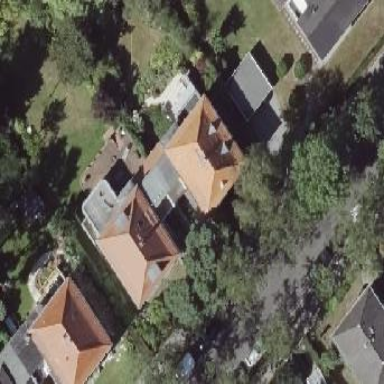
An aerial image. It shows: Hipped roof house.